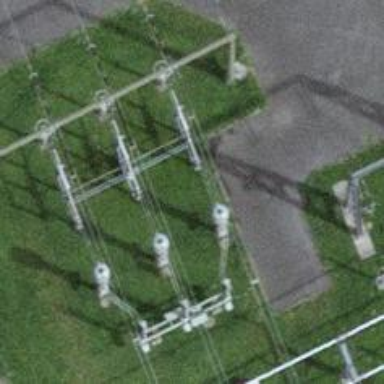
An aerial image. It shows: Three cables of power line.